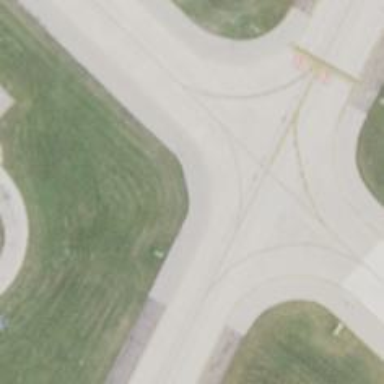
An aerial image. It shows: Image of taxiway at airport.